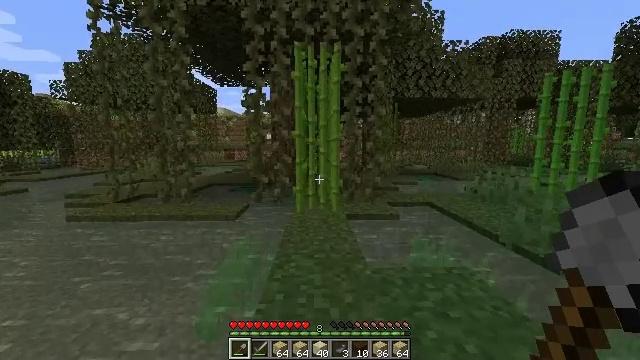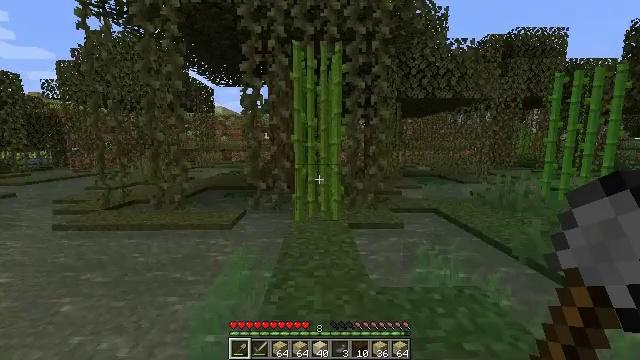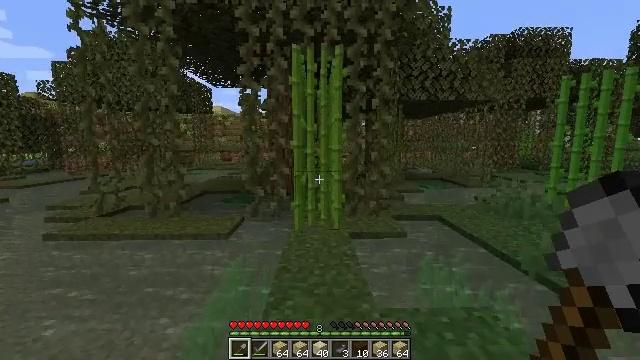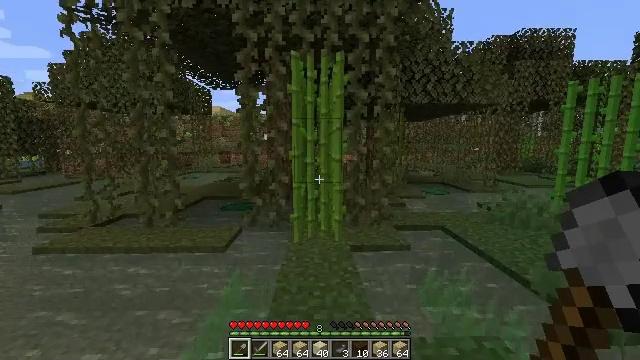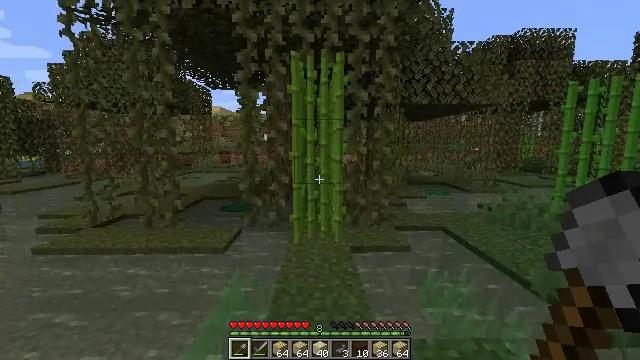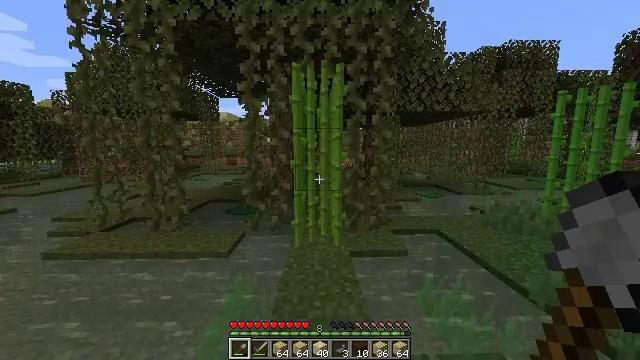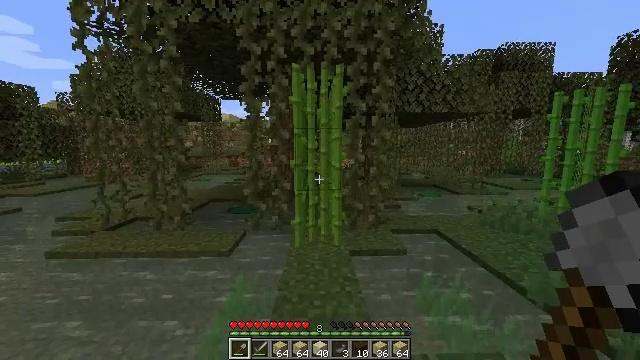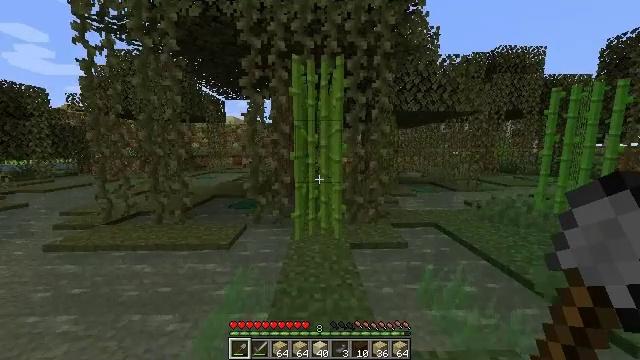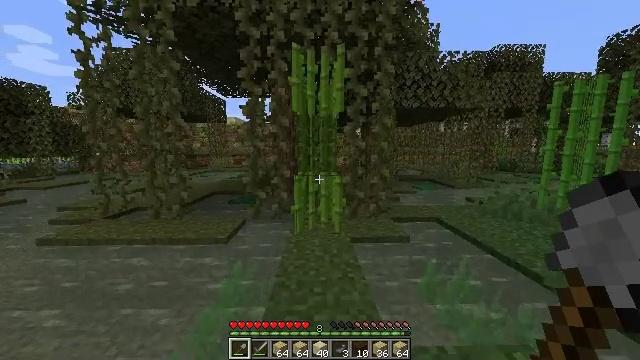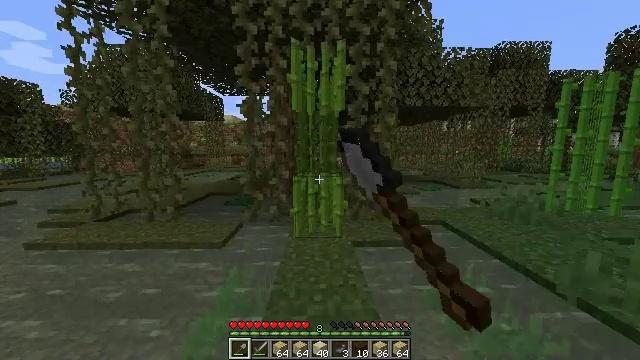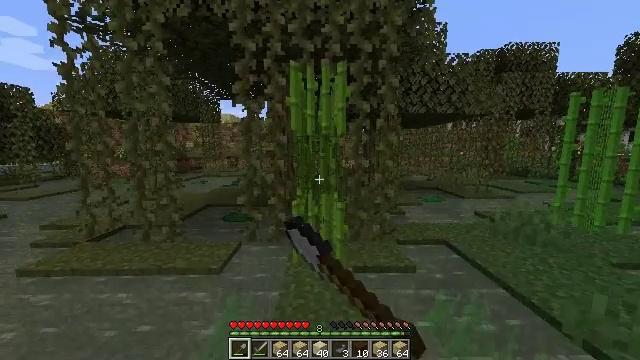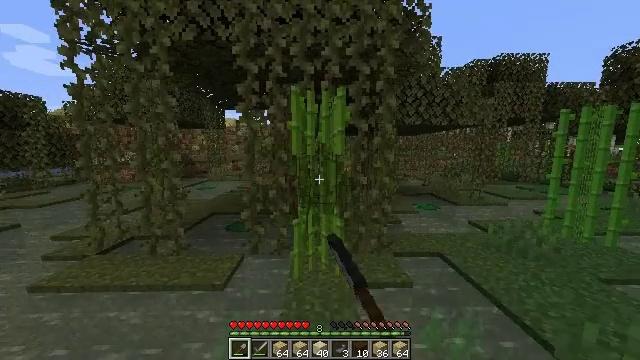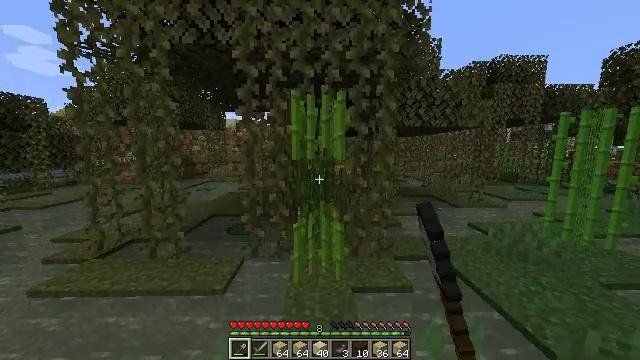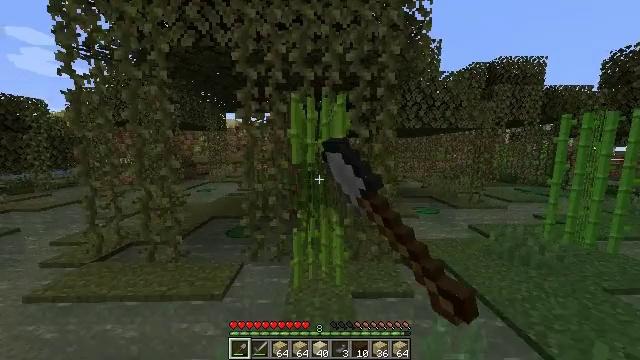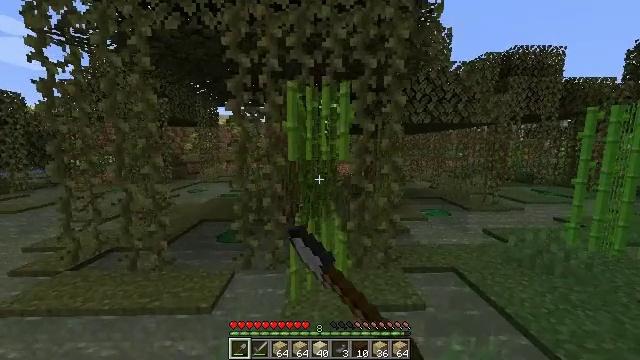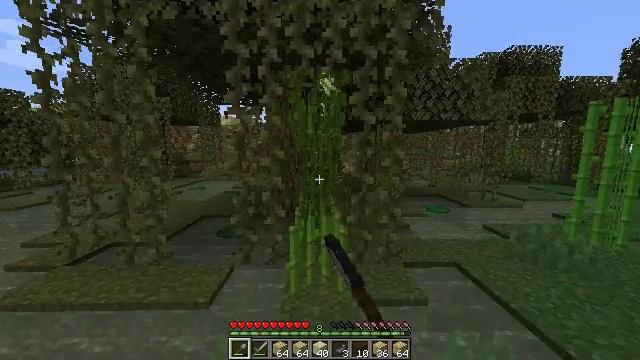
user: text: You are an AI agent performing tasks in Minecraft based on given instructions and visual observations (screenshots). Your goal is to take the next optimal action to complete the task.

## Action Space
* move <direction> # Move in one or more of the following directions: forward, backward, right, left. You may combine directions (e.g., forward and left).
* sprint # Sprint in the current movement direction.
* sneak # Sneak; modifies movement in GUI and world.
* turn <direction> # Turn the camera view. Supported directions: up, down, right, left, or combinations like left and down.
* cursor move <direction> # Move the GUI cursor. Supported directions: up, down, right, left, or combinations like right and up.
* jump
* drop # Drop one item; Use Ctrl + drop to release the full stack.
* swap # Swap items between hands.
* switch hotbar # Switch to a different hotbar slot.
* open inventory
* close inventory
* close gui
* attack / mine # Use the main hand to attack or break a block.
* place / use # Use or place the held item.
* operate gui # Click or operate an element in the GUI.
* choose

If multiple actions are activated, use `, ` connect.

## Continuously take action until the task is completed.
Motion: motion action
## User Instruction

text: Mine the sugar cane near rivers.
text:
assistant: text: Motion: move forward, sprint, jump
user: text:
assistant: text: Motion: move forward, sprint, jump
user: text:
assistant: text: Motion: move forward, sprint, jump
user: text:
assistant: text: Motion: move forward, sprint, jump
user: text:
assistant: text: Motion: move forward, sprint, jump
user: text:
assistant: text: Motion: move forward, sprint, jump
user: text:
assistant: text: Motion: move forward, sprint, jump
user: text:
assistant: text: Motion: move forward, sprint, attack / mine, jump
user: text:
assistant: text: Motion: move forward, sprint, attack / mine, jump
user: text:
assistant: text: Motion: move forward, sprint, attack / mine, jump
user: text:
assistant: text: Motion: move forward, sprint, attack / mine, jump
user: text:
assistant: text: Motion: move forward, sprint, attack / mine, jump
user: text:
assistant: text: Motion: move forward, sprint, attack / mine, jump
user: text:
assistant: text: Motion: move forward, sprint, jump
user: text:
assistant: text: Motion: move forward, sprint, jump
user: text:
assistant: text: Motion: move forward, sprint, jump
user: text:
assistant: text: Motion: move forward, sprint, jump
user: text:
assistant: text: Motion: move forward, sprint, jump
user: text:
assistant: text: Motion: move forward, sprint, jump
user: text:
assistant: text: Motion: move forward, sprint, turn down, jump
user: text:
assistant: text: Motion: move forward, sprint, turn down, jump
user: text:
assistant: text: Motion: move forward, sprint, turn down, jump
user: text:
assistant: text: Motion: move forward, sprint, turn down, jump
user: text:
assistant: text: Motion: move forward, sprint, turn down, jump
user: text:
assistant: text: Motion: move forward, sprint, turn down, jump
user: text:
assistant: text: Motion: move forward, sprint, turn down, jump
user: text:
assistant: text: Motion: move forward, sprint, turn right and down, jump
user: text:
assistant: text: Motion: move forward, sprint, turn right and down, jump
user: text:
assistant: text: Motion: move forward, sprint, turn down, jump
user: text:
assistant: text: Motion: move forward, sprint, turn down, jump